Question: I have create a widget in android , whenever i click on 'Widget TextView' one service get starts but at the same time i want to change the icon which is shown on the right side.
I can set a onclick over 'Widget TextView' using
'''
remoteViews.setOnClickPendingIntent(R.id.widgetTxt,pendingIntent);
'''
but i don't know where i can change the icon when the TextView get clicks
image

'''
@Override
public void onUpdate(Context context, AppWidgetManager appWidgetManager,int[] appWidgetIds) {
// Here i am trying to set a onclick over TextView
Intent intent = new Intent(context,MyService.class);
PendingIntent pendingIntent = PendingIntent.getService(context,0 ,
intent, 0);
remoteViews.setOnClickPendingIntent(R.id.MyWidgetTxt,pendingIntent);
}
'''
When an icon itself gets clicked , it changes too and i have set its code in onReceive
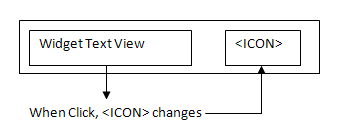
Answer: try this :
'''
<receiver android:name="TestwidgetProvider"
android:label="@string/widget_title" android:exported="false" android:icon="@drawable/test">
<intent-filter>
<action android:name="android.appwidget.action.APPWIDGET_UPDATE" />
<action android:name="com.imranandroid.demo.ACTION_ON_ImG_CLICK"/>
<action android:name="android.appwidget.action.APPWIDGET_DELETED"/>
</intent-filter>
<meta-data android:name="android.appwidget.provider"
android:resource="@xml/widget_info" />
</receiver>
'''
In :
'''
public class TestwidgetProvider extends AppWidgetProvider {
public static final String TAG_IMAGE_CLICK = "com.imranandroid.demo.ACTION_ON_ImG_CLICK";
public static RemoteViews rview;
public static int ii=0;
@Override
public void onUpdate(Context paramContext, AppWidgetManager appWidgetManager,
int[] appWidgetIds){
//REMOVE YOUR CODE FROM HERE
updateWidgetState(paramContext, "");
}
@Override
public void onReceive(Context paramContext, Intent paramIntent)
{
String str = paramIntent.getAction();
if (paramIntent.getAction().equals(TAG_IMAGE_CLICK)) {
updateWidgetState(paramContext, str);
}
else
{
super.onReceive(paramContext, paramIntent);
}
}
static void updateWidgetState(Context paramContext, String paramString)
{
RemoteViews localRemoteViews = buildUpdate(paramContext, paramString); //CALL HERE
ComponentName localComponentName = new ComponentName(paramContext, TestwidgetProvider.class);
AppWidgetManager.getInstance(paramContext).updateAppWidget(localComponentName, localRemoteViews);
}
private static RemoteViews buildUpdate(Context paramContext, String paramString)
{
rview = new RemoteViews(paramContext.getPackageName(), R.layout.widget_layoutmain);
Intent active = new Intent(paramContext, TestwidgetProvider.class); //YOUR WIDGET NAME
active.setAction(TAG_IMAGE_CLICK);
PendingIntent actionPendingIntent = PendingIntent.getBroadcast(paramContext, 0, active, 0);
rview.setOnClickPendingIntent(R.id.MyWidgetTxt, actionPendingIntent);
if (paramString.equals(TAG_IMAGE_CLICK)) {
if(ii==0)
{
rview.setImageViewResource(R.id.ImageView01a, R.drawable.off);
ii=1;
}
else
{
rview.setImageViewResource(R.id.ImageView01a, R.drawable.on);
ii=0;
}
}
return rview;
}
}
'''